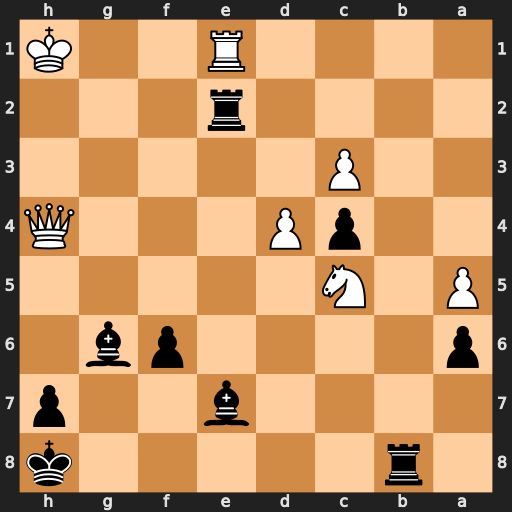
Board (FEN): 1r5k/4b2p/p4pb1/P1N5/2pP3Q/2P5/4r3/4R2K
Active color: b
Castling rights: -
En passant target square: -
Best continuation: Rxe1+ Qxe1 Rb1 Qxb1 Bxb1